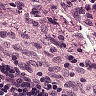
Metastatic tissue present: no